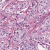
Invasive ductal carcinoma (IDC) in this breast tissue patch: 1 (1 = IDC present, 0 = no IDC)